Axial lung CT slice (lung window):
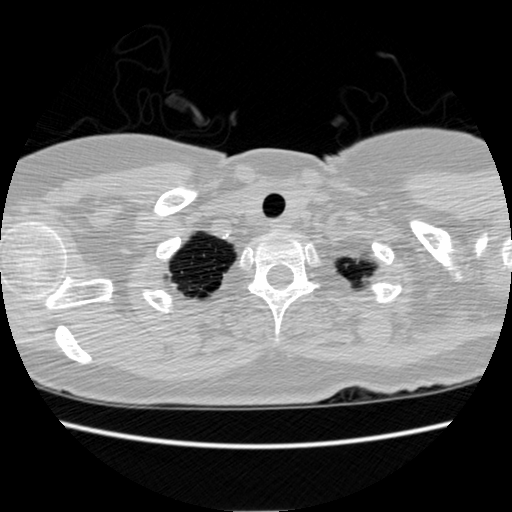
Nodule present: no